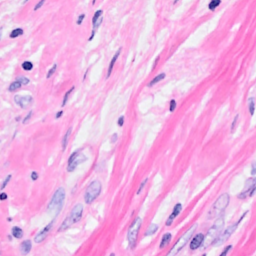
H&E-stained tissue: Breast